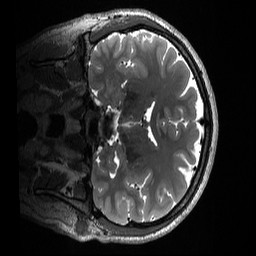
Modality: T2w
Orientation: coronal
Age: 28
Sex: male